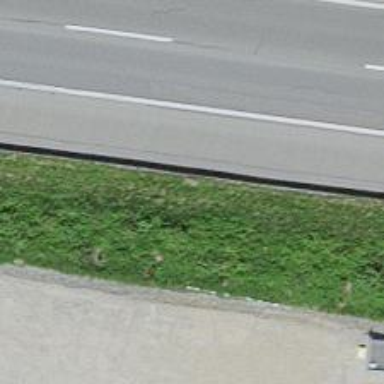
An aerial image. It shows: Street cabinet used for traffic control.